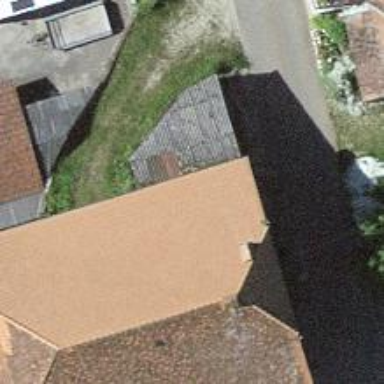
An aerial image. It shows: Farm building.